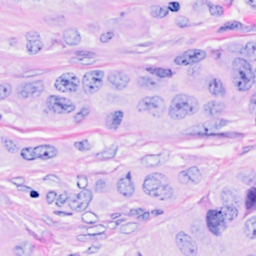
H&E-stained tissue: Breast